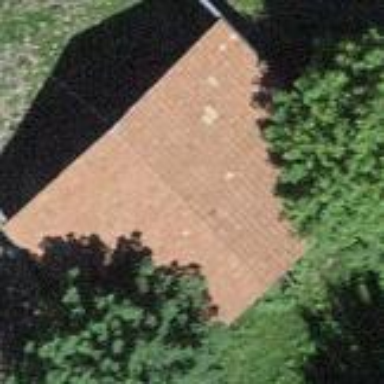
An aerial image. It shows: Barn.